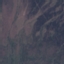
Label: HerbaceousVegetation